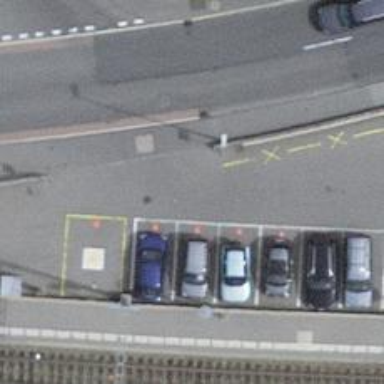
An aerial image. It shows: Road serving as parking aisle.